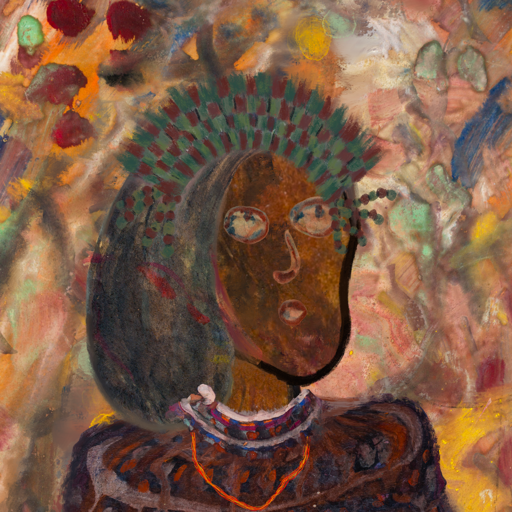
Background: Mother_And_Son_Mother, Head And Neck Side: Mosgoul, Face Side: Orphan, Bust: Hypocrite, Hair Side: Gypsy_Mother, Head Accessory: After_Raid_Crown, Second Necklace: Gypsy_Mother_2, Necklace: Hypocrite_1, Baby: Blank